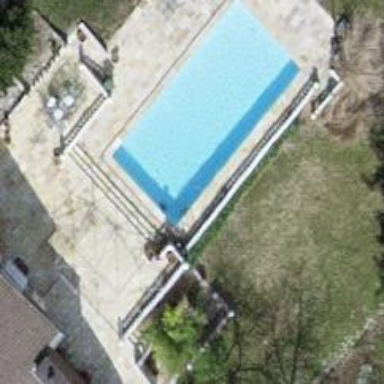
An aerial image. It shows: Swimming pool located in leisure land.